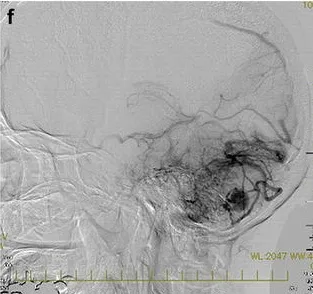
Preoperative magnetic resonance imaging and digital subtraction angiography. Lateral view.
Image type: radiology (mri)